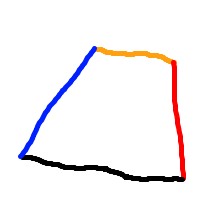
Shape: trapezoid